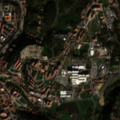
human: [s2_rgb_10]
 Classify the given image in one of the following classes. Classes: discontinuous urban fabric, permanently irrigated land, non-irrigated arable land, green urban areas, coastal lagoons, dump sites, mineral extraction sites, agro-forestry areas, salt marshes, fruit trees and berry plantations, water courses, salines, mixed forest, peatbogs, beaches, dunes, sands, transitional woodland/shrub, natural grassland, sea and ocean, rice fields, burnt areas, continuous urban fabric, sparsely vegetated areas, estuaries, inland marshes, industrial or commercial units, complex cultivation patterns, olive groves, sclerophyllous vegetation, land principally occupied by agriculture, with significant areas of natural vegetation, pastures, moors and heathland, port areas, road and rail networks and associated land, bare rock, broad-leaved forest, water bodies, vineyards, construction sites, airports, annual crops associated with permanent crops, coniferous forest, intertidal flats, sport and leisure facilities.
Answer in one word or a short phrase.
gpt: continuous urban fabric, discontinuous urban fabric, industrial or commercial units, land principally occupied by agriculture, with significant areas of natural vegetation, transitional woodland/shrub